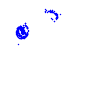
Particle: kaon